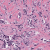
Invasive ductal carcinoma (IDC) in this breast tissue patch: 1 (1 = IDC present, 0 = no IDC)